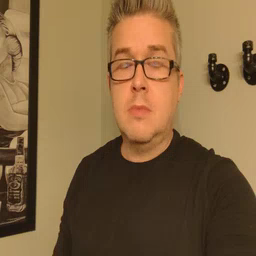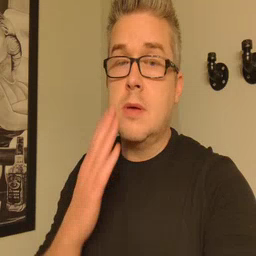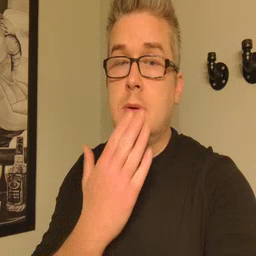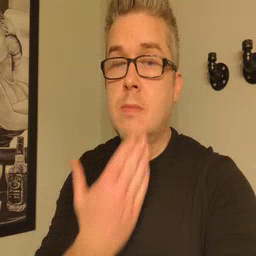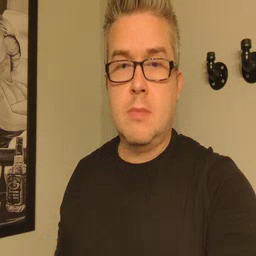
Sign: napkin